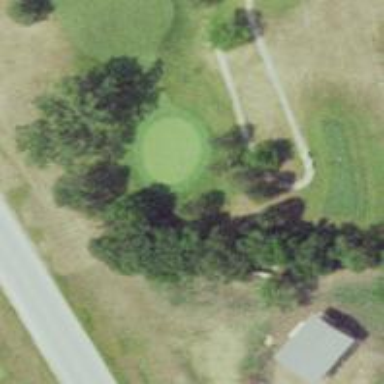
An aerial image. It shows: View of golf hole.